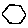
Label: hexagon